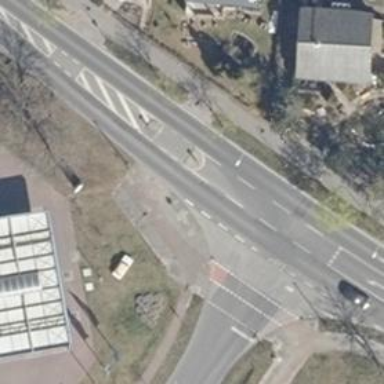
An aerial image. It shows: Traffic calming island.